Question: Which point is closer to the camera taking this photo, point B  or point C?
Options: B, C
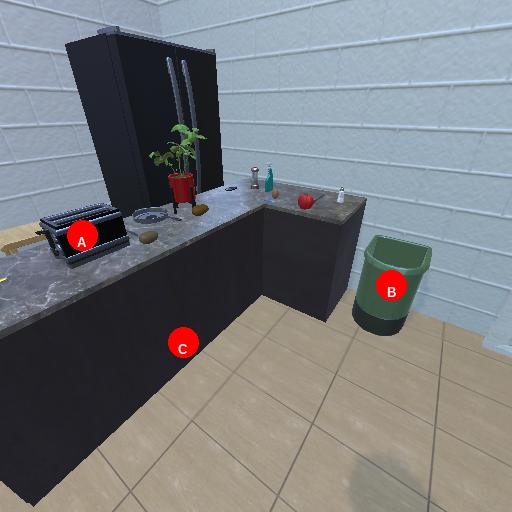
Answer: B